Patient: sex F, age 82
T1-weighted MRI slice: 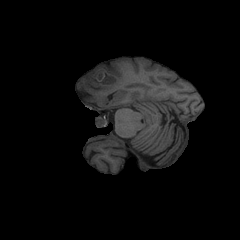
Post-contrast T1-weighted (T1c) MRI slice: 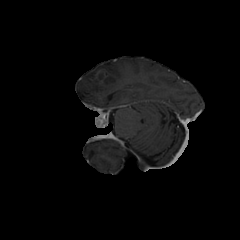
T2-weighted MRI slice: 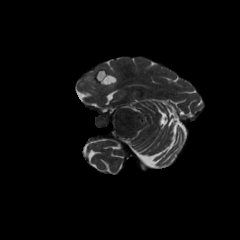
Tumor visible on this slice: yes
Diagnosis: Glioblastoma, IDH-wildtype
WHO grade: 4